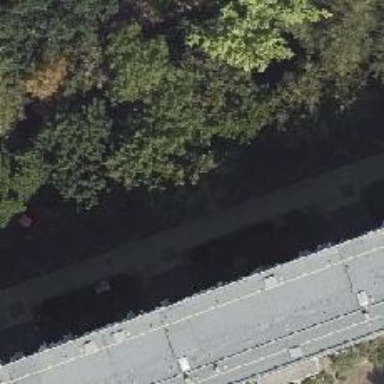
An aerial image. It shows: Service road with asphalt surface. Diagonal street-side parking is available on the left lane.